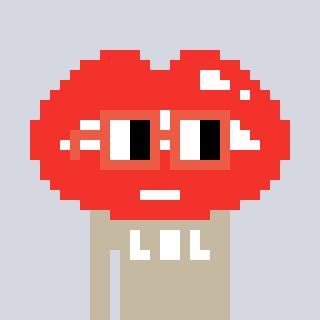
a pixel art character with square orange glasses, a lips-shaped head and a bege-colored body on a cool background